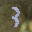
Label: 3